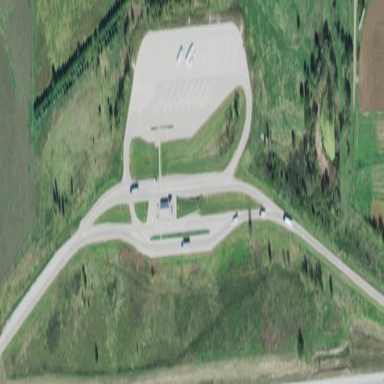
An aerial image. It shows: Rest area along the road.